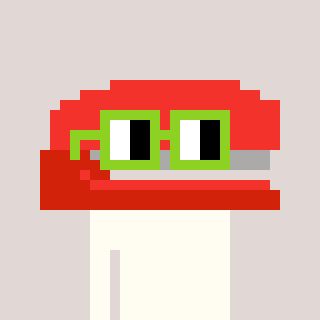
a pixel art character with square light green glasses, a stapler-shaped head and a grayscale-colored body on a warm background